Field crop: maize
Growth stage: 2
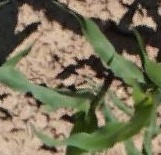
Species: maize